Question: I'm using socialauth-android to let my Android users authenticate themselves on Facebook.
My issue as follows:
I can successfully display the Facebook log in page where the user can enter the credentials and authorize my app.
When the authorization is complete, the callback method onComplete of the ReponseListener linked to SocialAuthAdapter should be invoked.
It seems that after the successful authorization, a verification code is also expected by the provider so that the client can include it in the next requests.
I've also not understood if this null code is the user session token or something else.
Has anyone encountered a similar issue?
How to resolve it?
I've configured my Facebook app as Native Android App as shown in the picture

The simplified version of the code is shown.
'''
public class LoginActivity extends Activity {
private static final String LOG_TAG = "LoginActivity";
SocialAuthAdapter adapter;
@Override
protected void onCreate(Bundle savedInstanceState) {
super.onCreate(savedInstanceState);
setContentView(R.layout.activity_login);
adapter = new SocialAuthAdapter(new ResponseListener());
// [.....]
}
/**
* This method is invoked when the user click on my Facebook button to initiate the
* the authentication process with Facebook
*/
protected void doLogin(){
adapter.authorize(this, Provider.FACEBOOK);
}
private final class ResponseListener implements DialogListener {
@Override
public void onComplete(Bundle values) {
// Variable to receive message status
if (Log.isLoggable(LOG_TAG, Log.DEBUG)) {
Log.d(LOG_TAG, "Authentication Successful");
}
adapter.getUserProfileAsync(new SocialAuthListener<Profile>() {
@Override
public void onError(SocialAuthError arg0) {
Log.e(LOG_TAG, "Cannot retrieve user profile");
}
@Override
public void onExecute(Profile profile) {
Log.d(LOG_TAG, "ValidatedId = " + profile.getValidatedId());
});
}
'''
The stacktrace is
'''
Retrieving Access Token in verify response function
Verifying the authentication response from provider
org.brickred.socialauth.exception.SocialAuthException: Verification code is null
at org.brickred.socialauth.oauthstrategy.OAuth2.verifyResponse(OAuth2.java:114)
at org.brickred.socialauth.oauthstrategy.OAuth2.verifyResponse(OAuth2.java:102)
at org.brickred.socialauth.provider.FacebookImpl.doVerifyResponse(FacebookImpl.java:164)
at org.brickred.socialauth.provider.FacebookImpl.verifyResponse(FacebookImpl.java:154)
at org.brickred.socialauth.SocialAuthManager.connect(SocialAuthManager.java:183)
at org.brickred.socialauth.android.SocialAuthDialog$SocialAuthWebViewClient$1.run(SocialAuthDialog.java:243)
at java.lang.Thread.run(Thread.java:856)
org.brickred.socialauth.exception.SocialAuthException: Verification code is null
org.brickred.socialauth.android.SocialAuthError: Unknown Error
'''
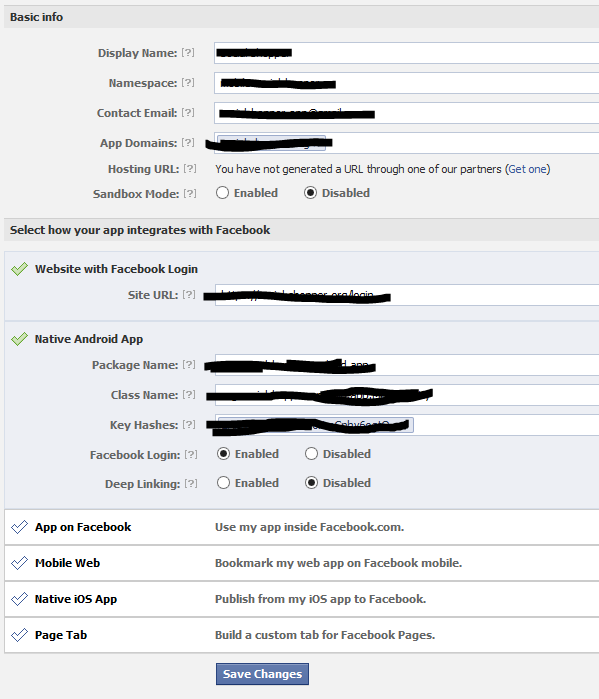
Answer: <URL>
<URL>
This has been fixed and answered on a similar question. Just Update the jars and remove previous ones. Keep in mind that it (jars) is still on testing stage.